Question: Any idea how to retrieve the value inside EnumerableQuery I wanna retrieve "Y" or Null for create, update, delete column as the same like I did to Read column, but instead of return "Y" or NULL, it return as EnumerableQuery, and I had no idea how to make it
'''
from a in MenuFunctions
where a.Scd == 'R' && a.Ise == 'Y'
select new{
a.Mcd,
Read = a.Ise,
Create = (from b in MenuFunctions
where b.Pcd== a.Mcd && b.Psc == a.Scd && b.Ise=='Y' && b.Scd =='C'
select b.Ise),
Update = (from b in MenuFunctions
where b.Pcd== a.Mcd && b.Psc == a.Scd && b.Ise=='Y' && b.Scd =='U'
select b.Ise),
Delete = (from b in MenuFunctions
where b.Pcd== a.Mcd && b.Psc == a.Scd && b.Ise=='Y' && b.Scd =='D'
select b.Ise),
}
'''

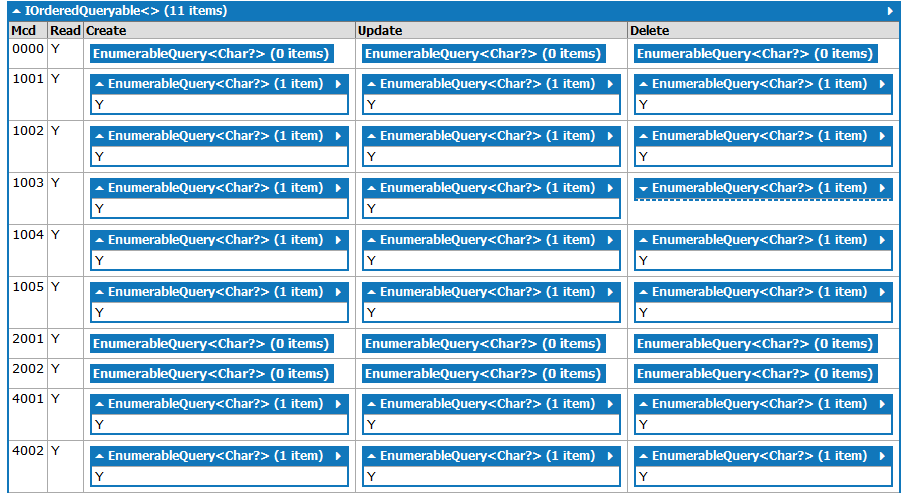
Answer: '''
from a in MenuFunctions
where a.Scd == 'R' && a.Ise == 'Y'
select new{
a.Mcd,
Read = a.Ise,
Create = (from b in MenuFunctions
where b.Pcd== a.Mcd && b.Psc == a.Scd && b.Ise=='Y' && b.Scd =='C'
select b.Ise).firstOrDefault() == null ? "N" : "Y",
Update = (from b in MenuFunctions
where b.Pcd== a.Mcd && b.Psc == a.Scd && b.Ise=='Y' && b.Scd =='U'
select b.Ise).firstOrDefault() == null ? "N" : "Y",
Delete = (from b in MenuFunctions
where b.Pcd== a.Mcd && b.Psc == a.Scd && b.Ise=='Y' && b.Scd =='D'
select b.Ise).firstOrDefault() == null ? "N" : "Y",
}
'''
Ok, I figure it out now, I need to use to return the value from it
and by adding , I also solve the null value inside the column :)
but not sure if any better linq method to perform the same function as this